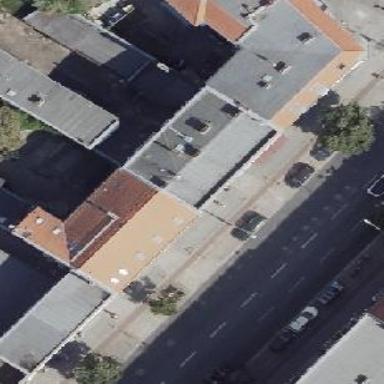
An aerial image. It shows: Street-side parking area with paving stones.